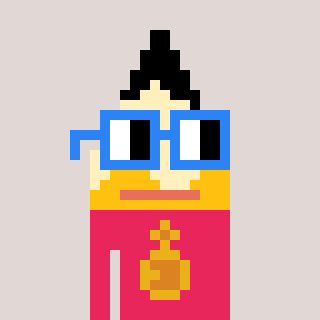
a pixel art character with square blue glasses, a pencil-shaped head and a redpinkish-colored body on a warm background